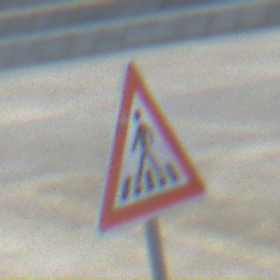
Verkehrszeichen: FussgaengerueberwegRechts
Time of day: SunriseSunset
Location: Outdoor (Urban)
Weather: Clear
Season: NotSpecified
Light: Natural